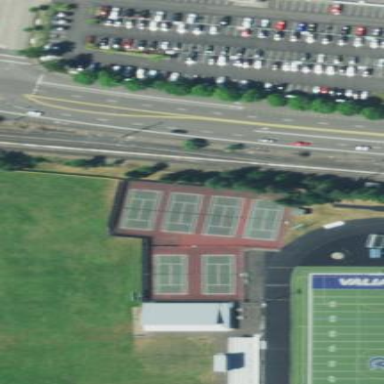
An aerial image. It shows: Sports center with tennis court enclosed by fence.